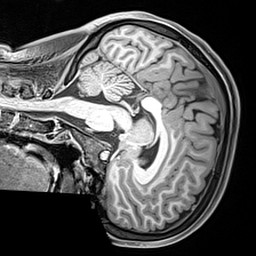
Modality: T1w
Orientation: sagittal
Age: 20
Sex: female
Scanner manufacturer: siemens
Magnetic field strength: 3 T
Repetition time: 2.4 s
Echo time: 0.00217 s